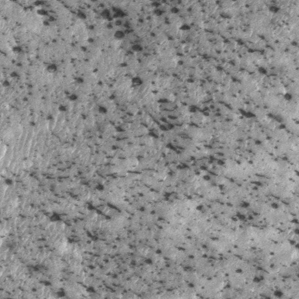
Label: frost